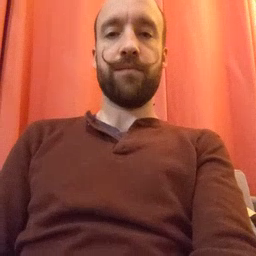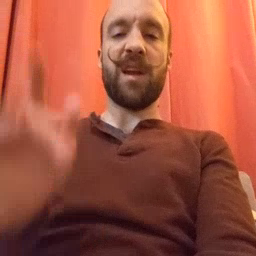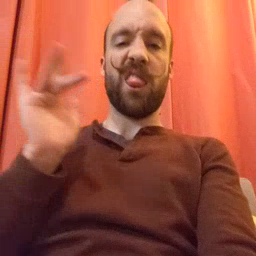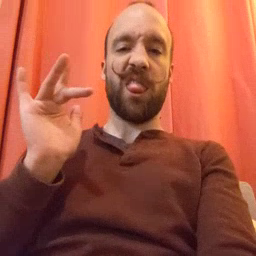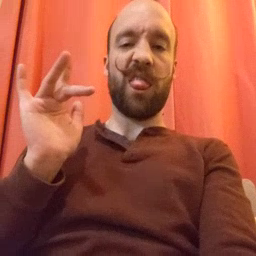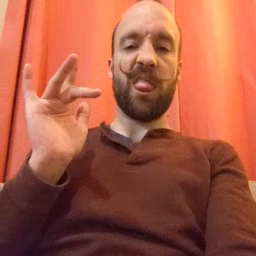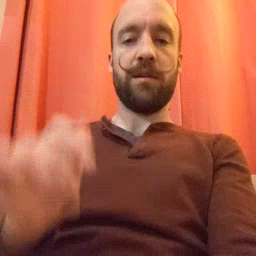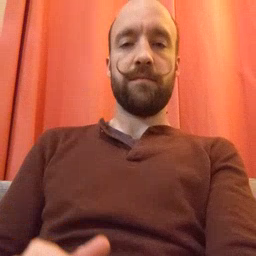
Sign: yucky